Question: I'm using eclipse4.2.2.I cloned a repository from github and then created a pydev project in the same directory.Here's what the navigator looks like:

As you see,the star icons and red background color are really annoying.
Could somebody explain what those things are, and how to get rid of them?Thank you!
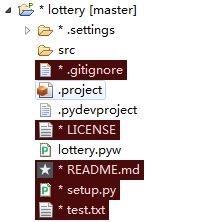
Answer: I'm assuming you're on perspective and star means it's a new / modified file (source control wise). In a way this is a helpful extra information to show you which file has changed since last commit
Changing to other perspective might no longer show the stars. Have a look at the perspective switcher (normally at the top right corner)